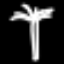
Label: palm tree